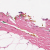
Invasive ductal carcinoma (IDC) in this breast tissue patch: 0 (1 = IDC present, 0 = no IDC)